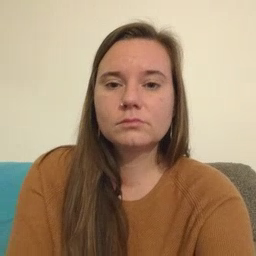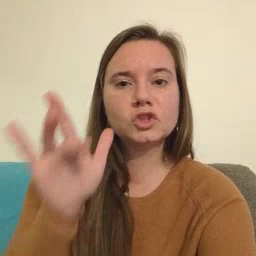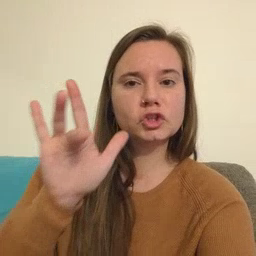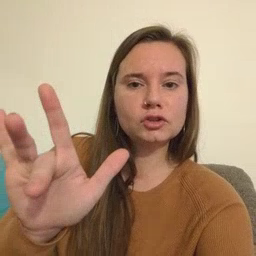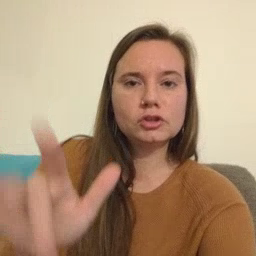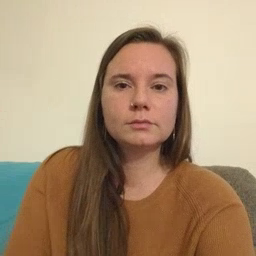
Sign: touch